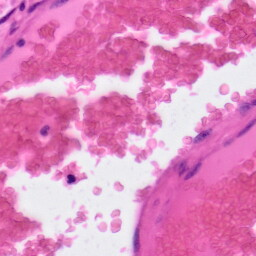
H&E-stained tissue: Colon